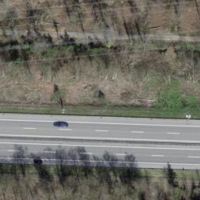
EUNIS habitat code: 57
Species observed at this site:
Milvus milvus